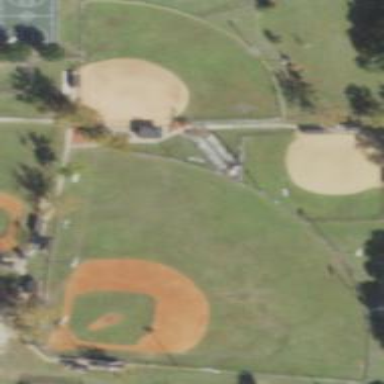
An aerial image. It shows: Baseball pitch for leisure land.